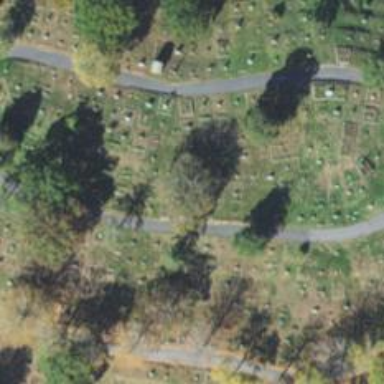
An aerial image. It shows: Grave site for tourists to visit.